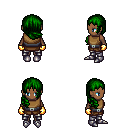
a pixel art fantasy rpg character, female body template, human, dark skin, leather chest armor, metal pants, green right-swept hairstyle, gold gloves, metal boots, four views (front, back, left, right), 2x2 character sprite sheet, small pixel art, hard edges, no anti-aliasing